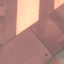
Land use / land cover class: AnnualCrop